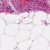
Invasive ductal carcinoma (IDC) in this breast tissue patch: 0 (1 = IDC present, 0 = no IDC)